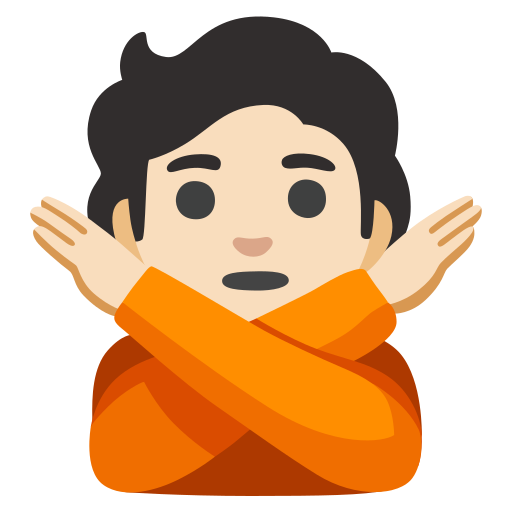
Emoji: 🙅🏻